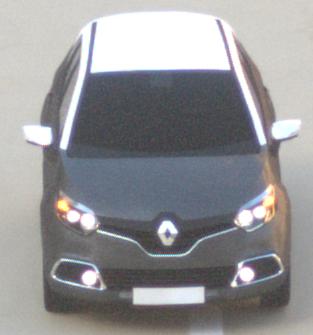
Make: Renault
Model: Captur ENERGY TCe 90
Detailed model: Captur (I)
Model produced from: 2013/06
Model produced until: 2015/05
Doors: 5
Color: gray
Road condition: dry road
Daytime: sunrise or sunset
Contrast: low contrast